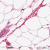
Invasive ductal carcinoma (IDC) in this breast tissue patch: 0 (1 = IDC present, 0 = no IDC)